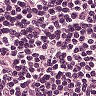
Metastatic tissue present: no